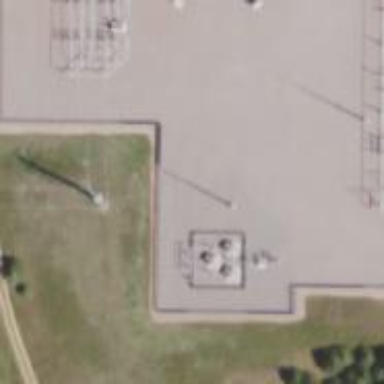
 serving as tower to safeguard against lightning strikes."